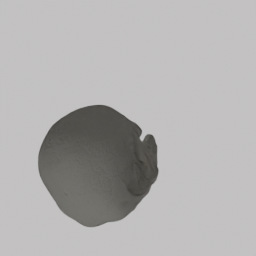
Label: nature